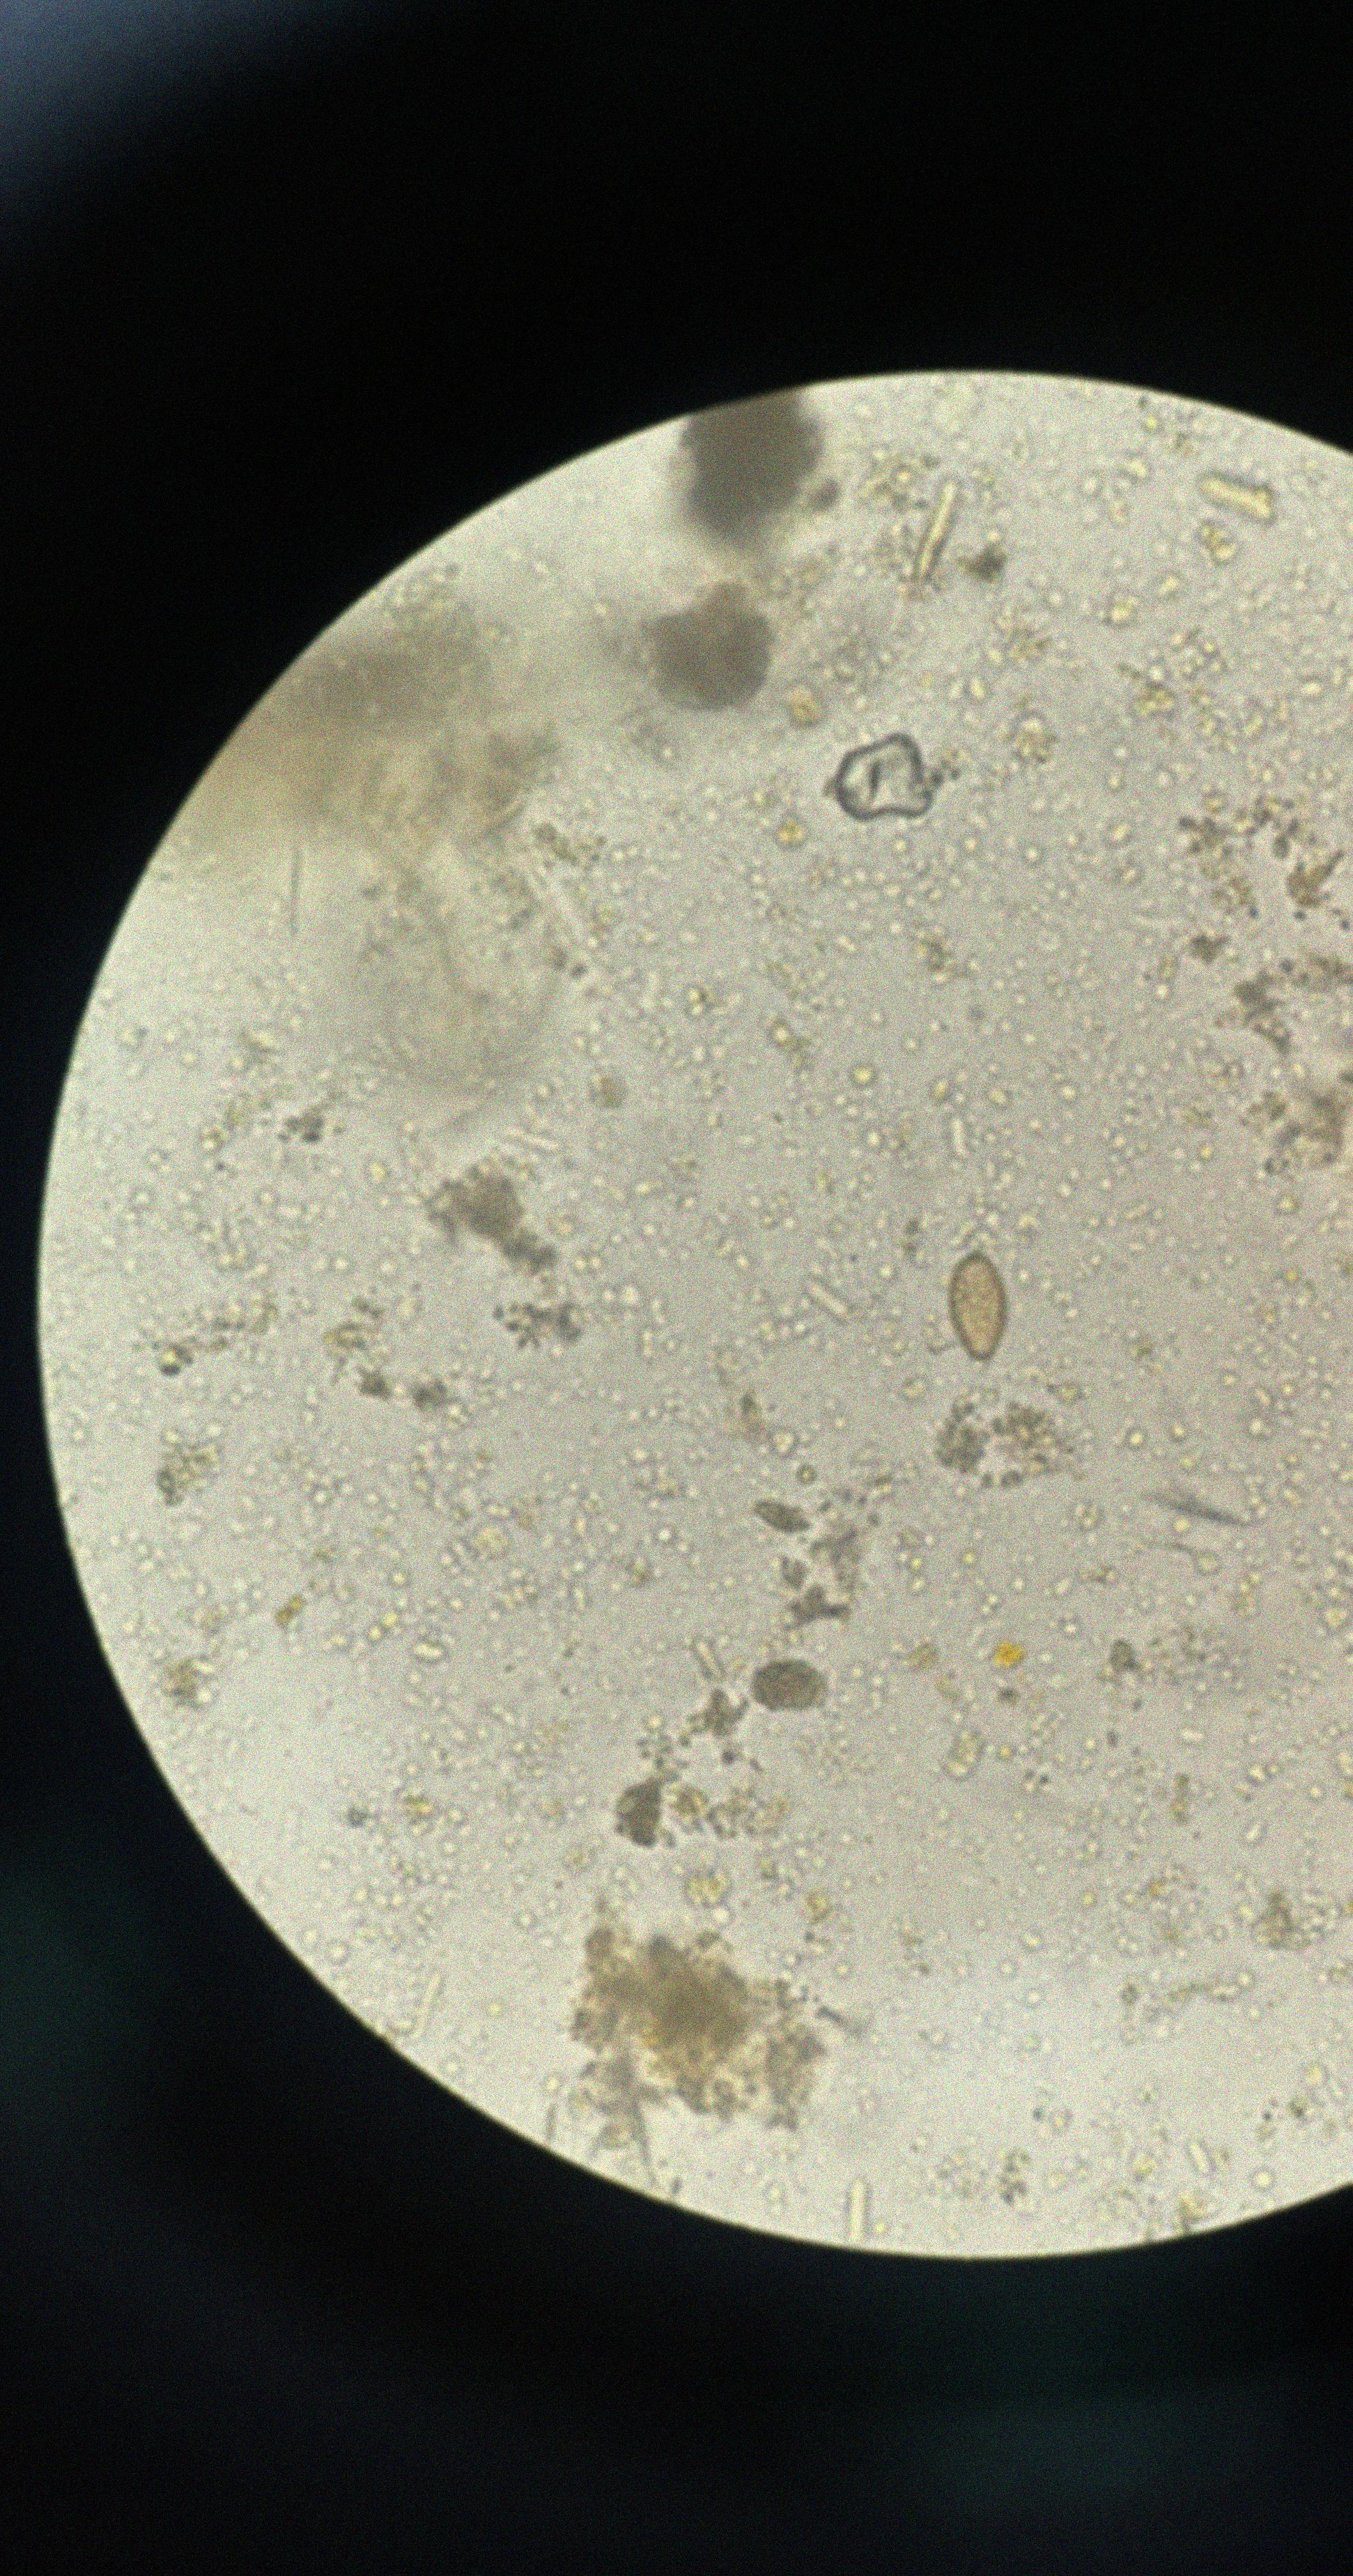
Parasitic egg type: Opisthorchis viverrine